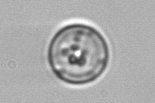
Label: Thalassiosira